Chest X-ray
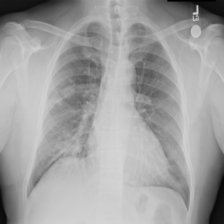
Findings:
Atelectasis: negative
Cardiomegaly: negative
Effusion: negative
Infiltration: negative
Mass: negative
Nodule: negative
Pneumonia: negative
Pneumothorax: negative
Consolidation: negative
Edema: negative
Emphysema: negative
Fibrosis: negative
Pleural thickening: negative
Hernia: negative